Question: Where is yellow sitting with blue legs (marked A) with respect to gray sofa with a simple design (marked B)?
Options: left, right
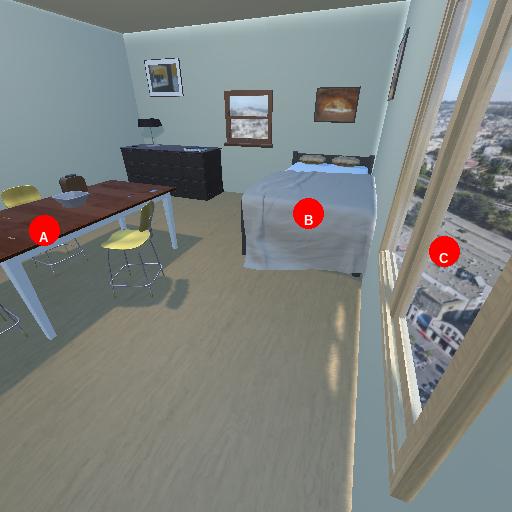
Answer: left